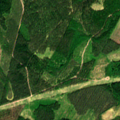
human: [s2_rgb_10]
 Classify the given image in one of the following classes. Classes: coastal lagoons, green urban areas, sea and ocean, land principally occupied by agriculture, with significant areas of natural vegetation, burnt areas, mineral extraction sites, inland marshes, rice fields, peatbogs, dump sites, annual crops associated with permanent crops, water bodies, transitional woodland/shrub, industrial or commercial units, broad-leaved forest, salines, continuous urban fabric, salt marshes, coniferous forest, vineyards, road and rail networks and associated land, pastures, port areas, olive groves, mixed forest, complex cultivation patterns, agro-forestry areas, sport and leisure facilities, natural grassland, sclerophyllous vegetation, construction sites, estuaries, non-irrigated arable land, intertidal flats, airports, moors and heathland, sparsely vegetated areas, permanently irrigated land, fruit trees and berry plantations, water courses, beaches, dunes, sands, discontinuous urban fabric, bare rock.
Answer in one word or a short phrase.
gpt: coniferous forest, mixed forest, transitional woodland/shrub